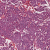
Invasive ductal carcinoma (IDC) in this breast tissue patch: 1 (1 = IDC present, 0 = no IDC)